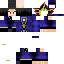
A male human skin with dark skin, wearing brown long hair dressed in a blue hoodie and black pants, featuring a closed mouth.